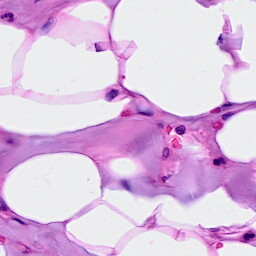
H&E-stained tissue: Breast